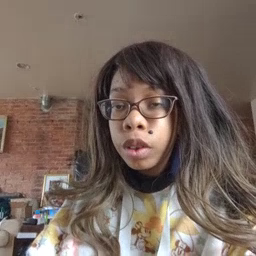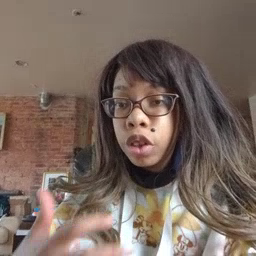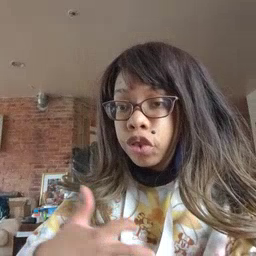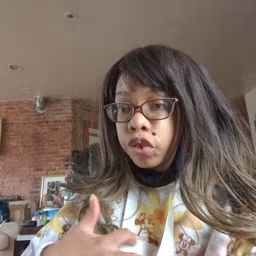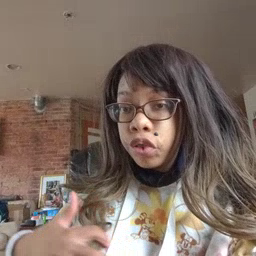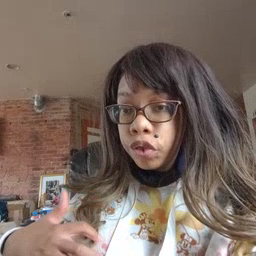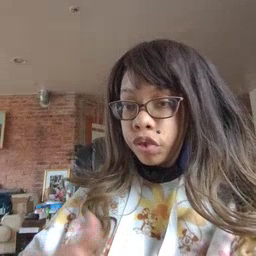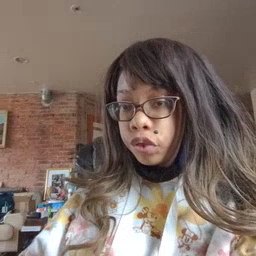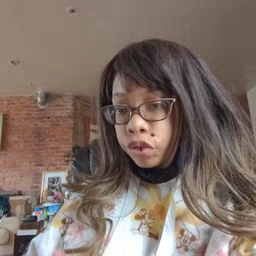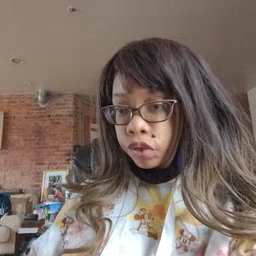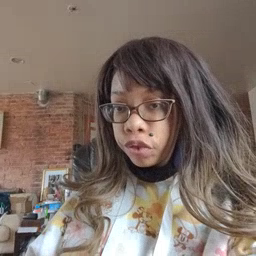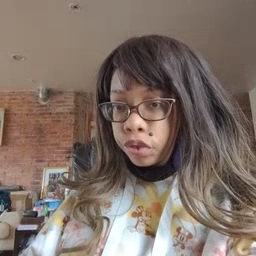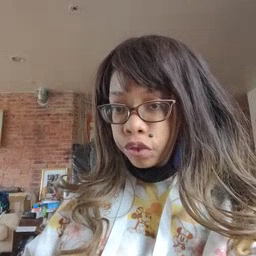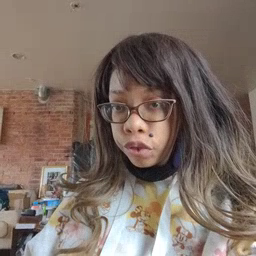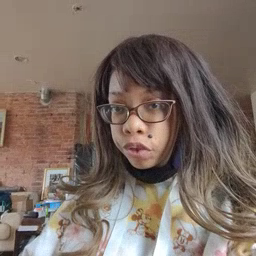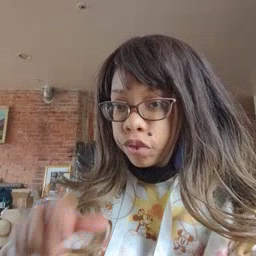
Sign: zebra